Interaction volume radius: 10 \u00c5
Interaction volume height: 15 \u00c5
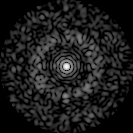
Disorder parameter: 0.8492